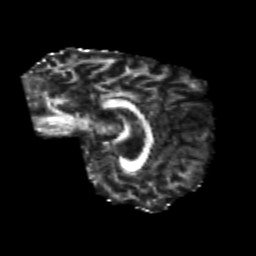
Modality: FA
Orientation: sagittal
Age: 24
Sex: female
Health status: healthy
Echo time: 0.074 s